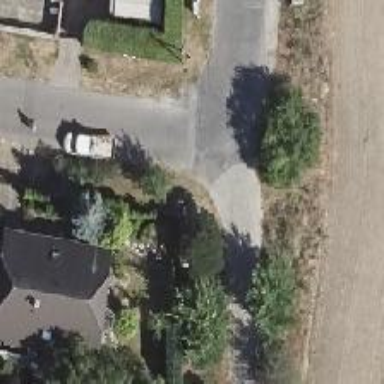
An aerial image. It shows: Asphalt road in residential area.